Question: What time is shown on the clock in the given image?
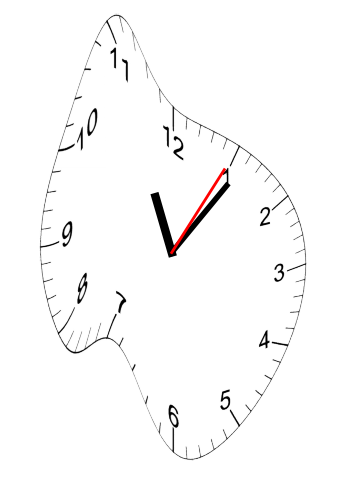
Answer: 11:06:05